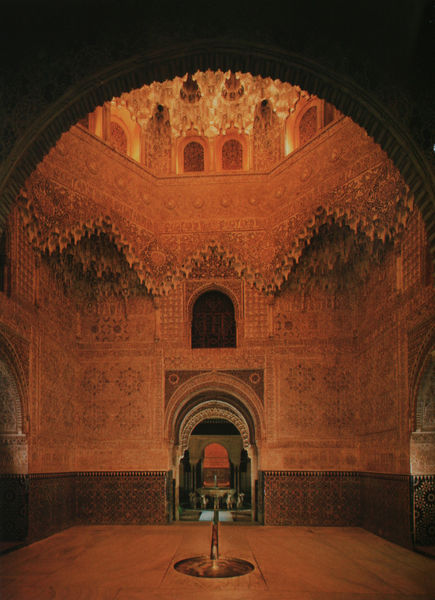
Titel: Saal der zwei Schwestern mit Blick auf den Löwenbrunnen
Standort: Granada
Institution: Alhambra
Schlagwörter: gelb, braun, fenster, grau, lampen, licht, marmor, orange, raum, schwarz, stuhl, tür, türkis, zimmer, haus, rot, schloss, weg, muster, ornament, wand, architektur, sockel, stein, innenraum, kirche, boden, gold, interieur, reich, brunnen, kreis, statue, spanien, bogen, türe, empore, saal, rundbogen, kuppel, thron, ornamente, verzierung, wandgemälde, leuchter, stuck, durchgang, lichteinfall, tor, halle, foto, fotografie, photographie, bögen, wände, bad, eingang, eingänge, erker, gewölbe, offen, durchblick, kreuz, orient, orientalisch, palast, torbogen, becken, flur, hallo, gebet, altar, photo, ecken, portal, farbfoto, chor, zentrum, konche, islam, brunne, gabelung, nischen, vorraum, wasserspiel, wandteppiche, kuppelsaal, alhambra, islamische architektur